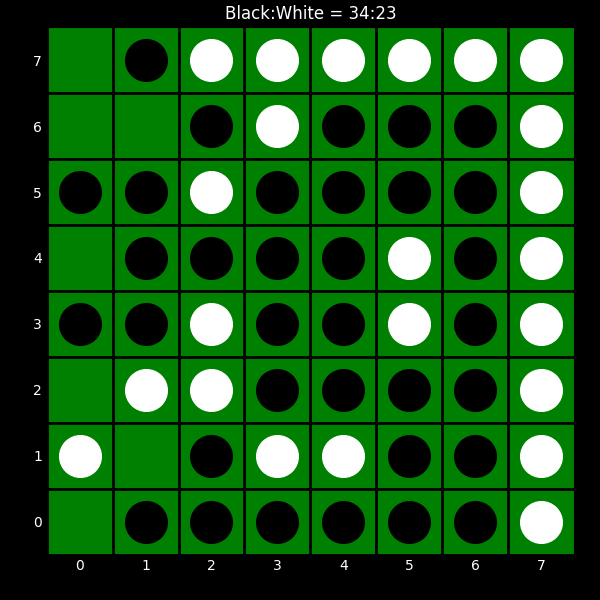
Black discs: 34
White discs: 23